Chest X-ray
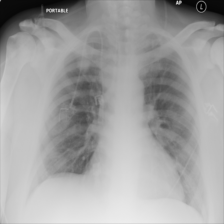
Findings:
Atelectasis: negative
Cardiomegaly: negative
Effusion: negative
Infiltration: negative
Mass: negative
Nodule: negative
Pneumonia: negative
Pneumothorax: negative
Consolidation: negative
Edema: negative
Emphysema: negative
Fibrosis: negative
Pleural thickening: negative
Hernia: negative